Interaction volume radius: 5 \u00c5
Interaction volume height: 10 \u00c5
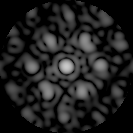
Disorder parameter: 0.4526